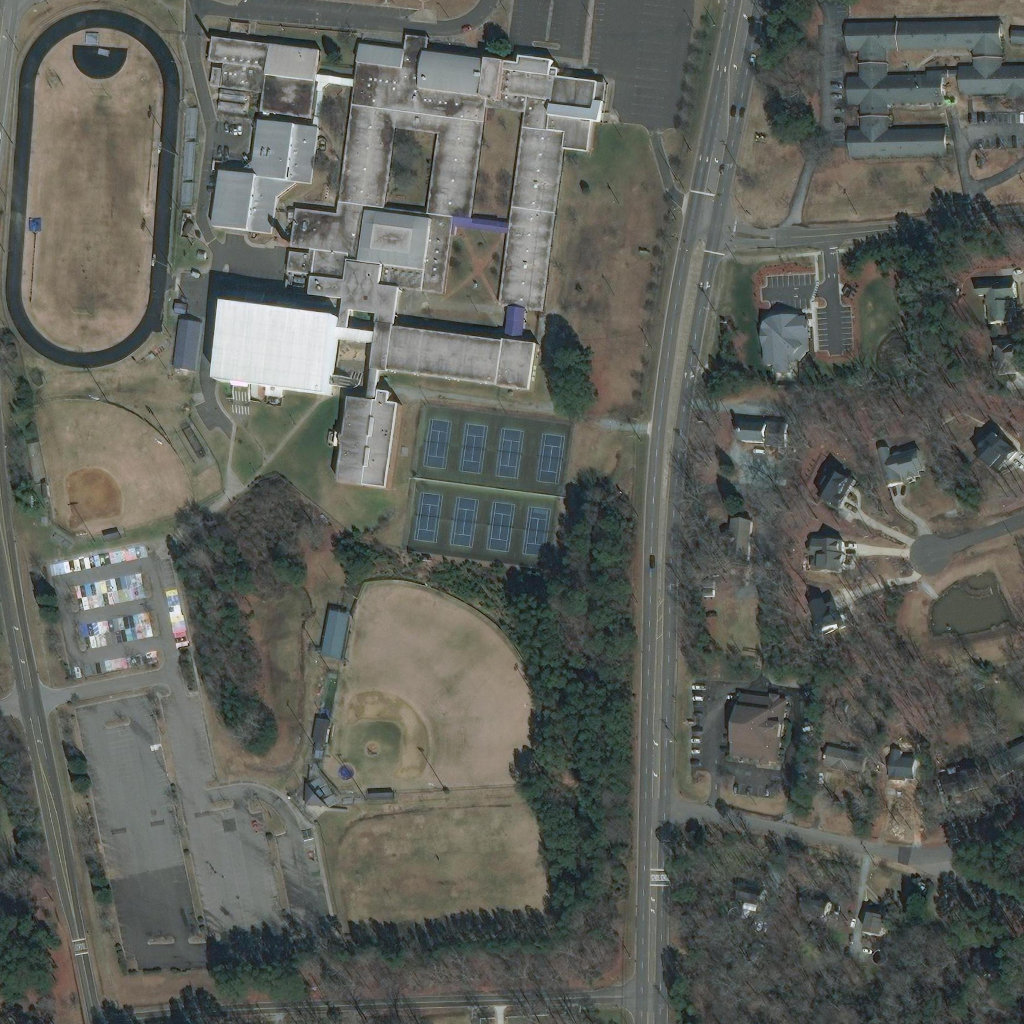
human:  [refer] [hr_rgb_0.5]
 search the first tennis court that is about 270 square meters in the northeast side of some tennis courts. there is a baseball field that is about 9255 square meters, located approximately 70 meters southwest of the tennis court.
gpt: <box>[[52, 42, 55, 47, 0]]</box>

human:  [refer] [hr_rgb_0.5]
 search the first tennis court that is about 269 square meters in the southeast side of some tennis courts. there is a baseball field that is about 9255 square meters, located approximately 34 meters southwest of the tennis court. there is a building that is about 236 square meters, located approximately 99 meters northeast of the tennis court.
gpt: <box>[[51, 49, 53, 54, 0]]</box>

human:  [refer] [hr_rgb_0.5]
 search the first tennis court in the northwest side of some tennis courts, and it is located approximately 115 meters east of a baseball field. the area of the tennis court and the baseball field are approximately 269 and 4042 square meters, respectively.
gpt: <box>[[41, 40, 44, 45, 0]]</box>